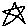
Label: star